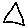
Label: triangle